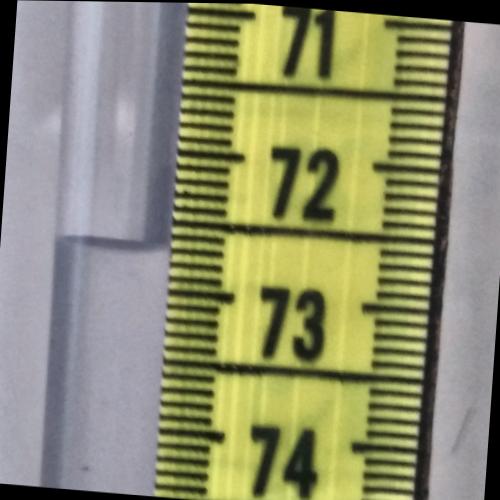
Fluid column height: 72.7 cm